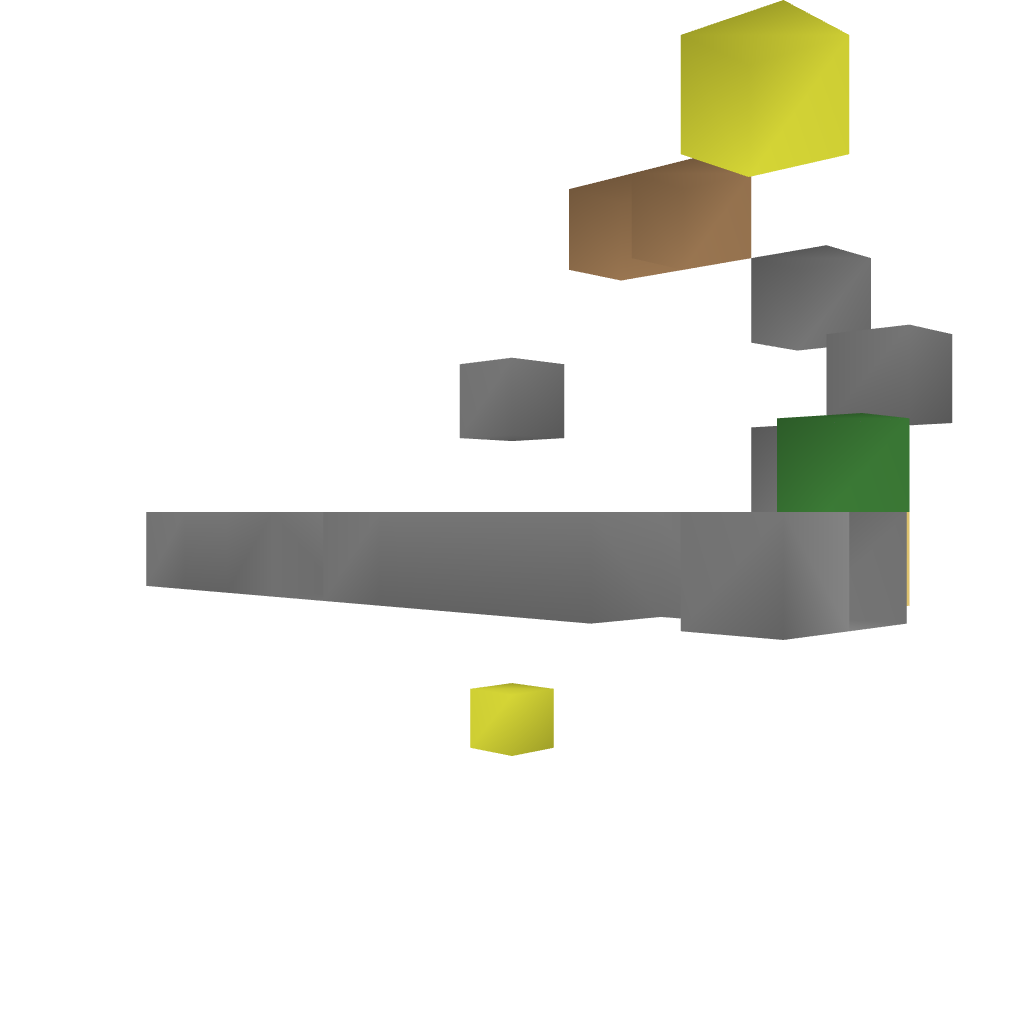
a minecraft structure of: Hands free cartstation bad low quality